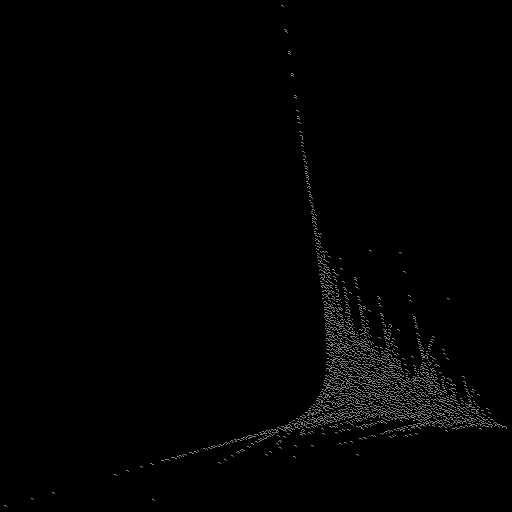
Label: umbrellafern